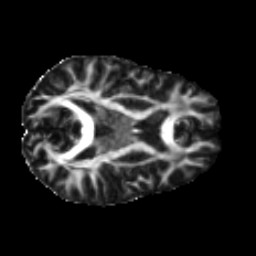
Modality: FA
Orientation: axial
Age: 32
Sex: male
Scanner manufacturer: ge
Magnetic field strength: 3 T
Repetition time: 7.8 s
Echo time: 0.0607 s